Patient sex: F
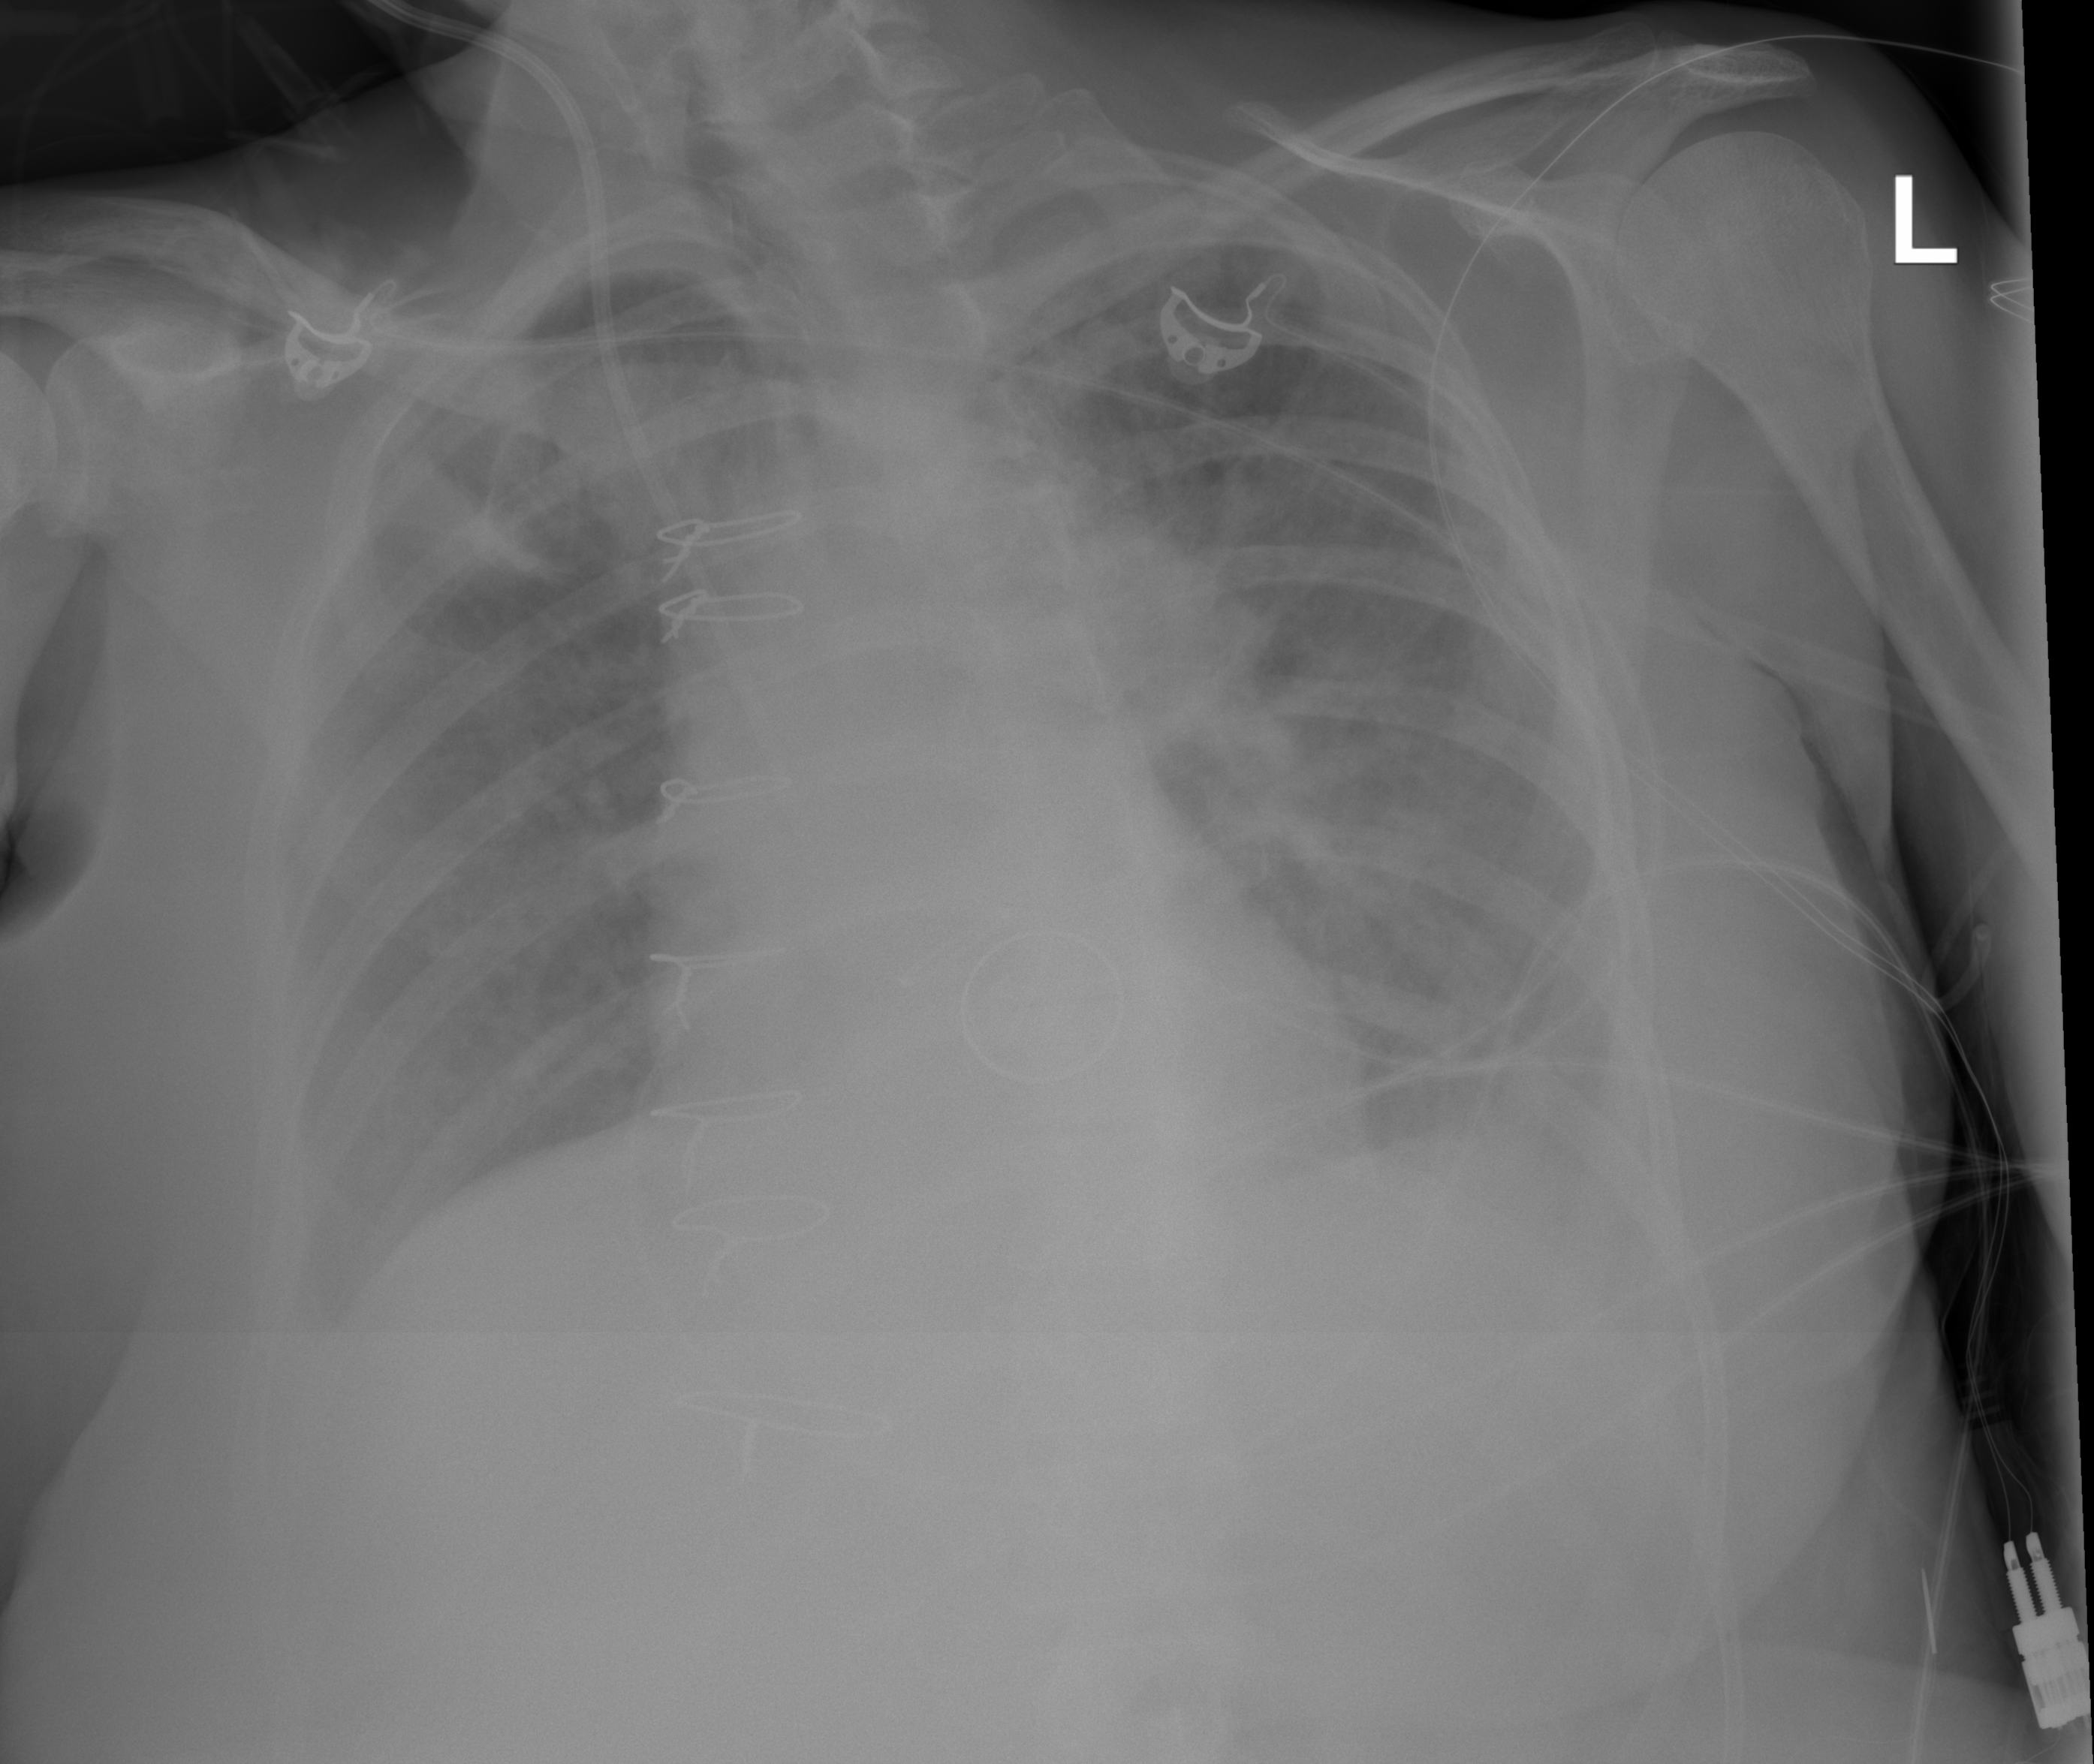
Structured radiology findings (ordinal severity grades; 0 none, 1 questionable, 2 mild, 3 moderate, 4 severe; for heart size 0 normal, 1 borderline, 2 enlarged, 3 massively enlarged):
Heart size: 0
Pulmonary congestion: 2
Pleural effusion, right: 2
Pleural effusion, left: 2
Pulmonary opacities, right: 2
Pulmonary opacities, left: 2
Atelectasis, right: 2
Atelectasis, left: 2